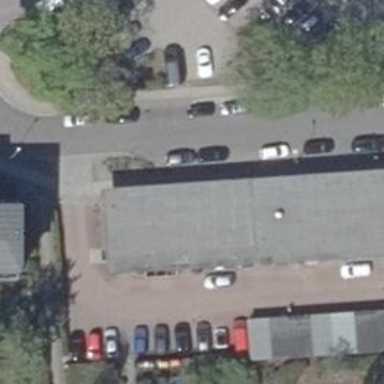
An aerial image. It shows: Kiosk.